Question: Some built in excel formulas and functions require you to select a range and they give you a gui control to do so.
How can incorporate one of these Range GUI controls into a VBA form to allow the user to select a range?
An example of this Select Range GUI control can be found on the Create New Formula Rule (for Conditional Formatting) below.

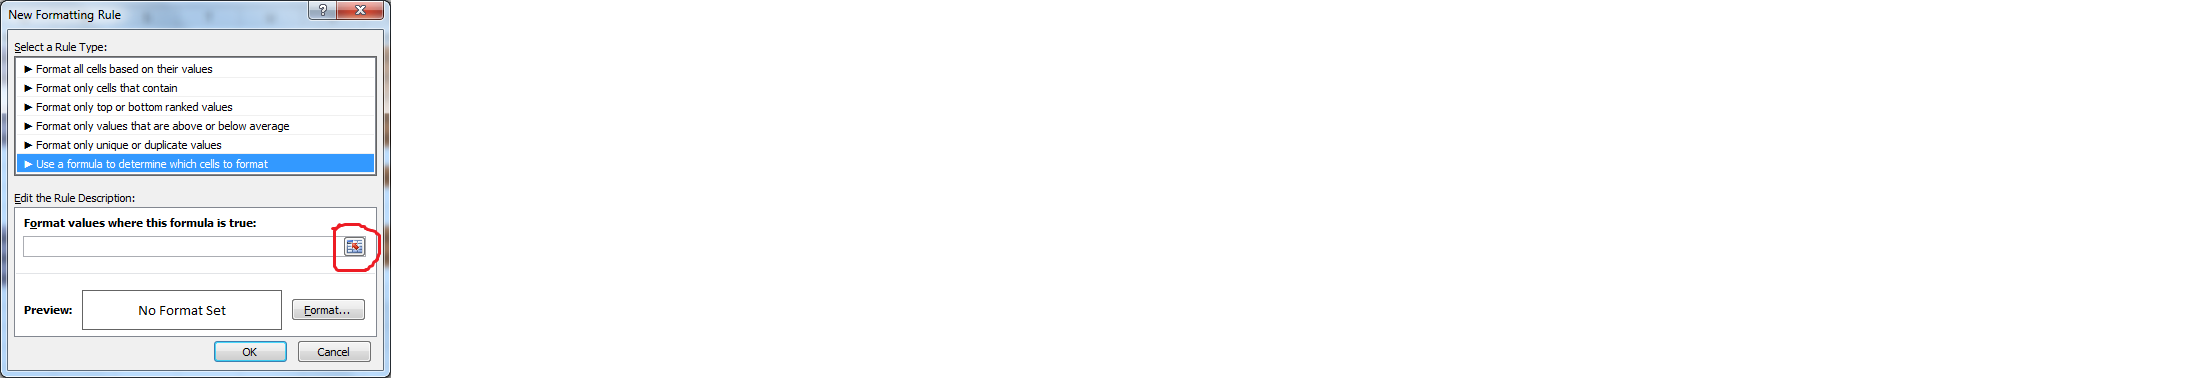
Answer: This is called a 'RefEdit' control.
You need to enable this by right-clicking the Controls Toolbox and selecting the option for "Additional Controls". Scroll down and check the box for 'RefEdit.Ctrl'. This will add the icon to the Controls Toolbox (it is third from the right, in the second row in my screenshot).

You need to enable this from the References in the VBE:

These controls return an address string based on the range selected by the user.

This control does not seem to play well if the user form is shown 'vbModeless'. If you don't know what that means, then you don't need to worry about it. A form's default behavior is to '.Show vbModal', and it should work in that context. See also <URL> for other potential pitfalls when using a RefEdit control.